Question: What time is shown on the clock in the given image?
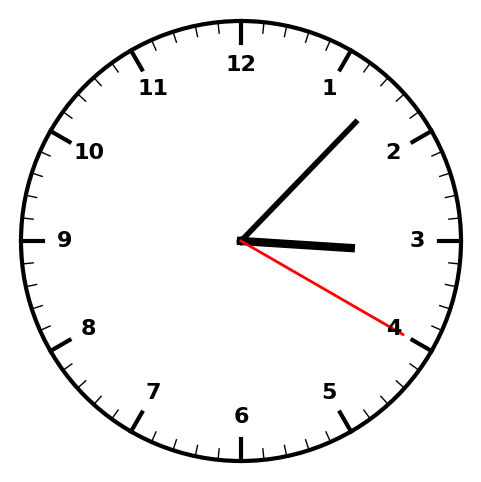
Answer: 03:07:20